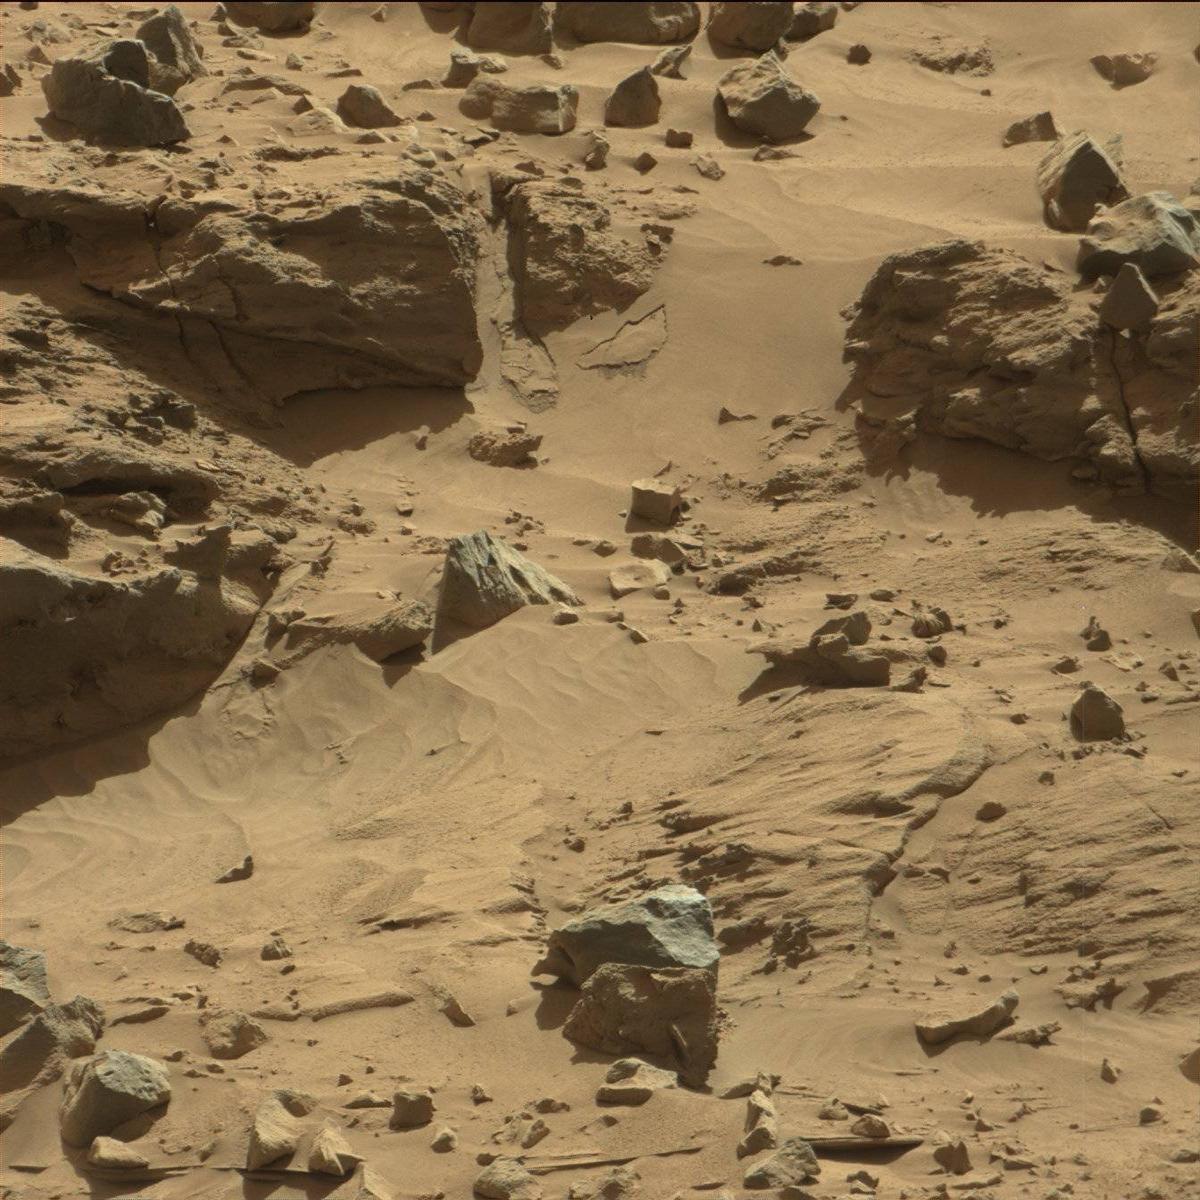
Terrain classes present: Bedrock, Rock, Sand / Soil